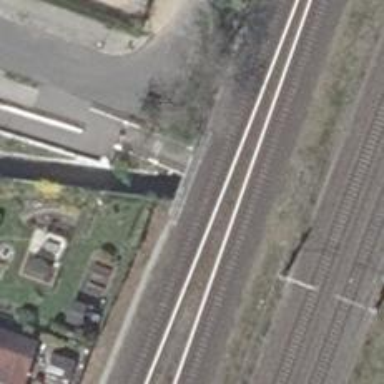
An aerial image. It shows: Path that goes through tunnel.